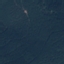
Label: Forest